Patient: sex M, age 42
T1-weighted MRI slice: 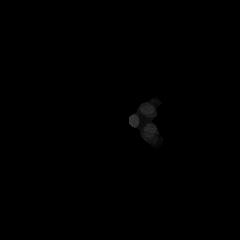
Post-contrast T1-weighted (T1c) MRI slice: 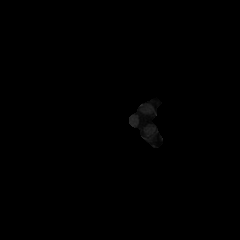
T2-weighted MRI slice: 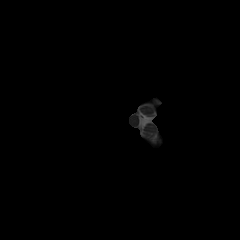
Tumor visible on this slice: no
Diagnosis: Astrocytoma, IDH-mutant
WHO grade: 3